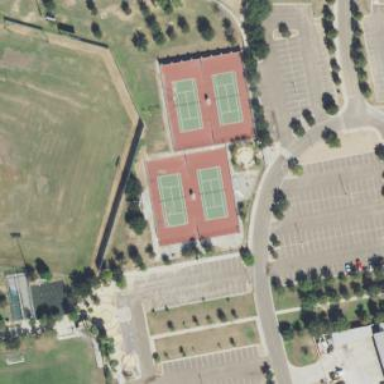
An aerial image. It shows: Tennis court on pitch.